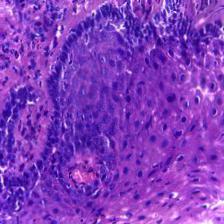
Diagnosis: OSCC